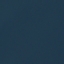
Land use / land cover: SeaLake